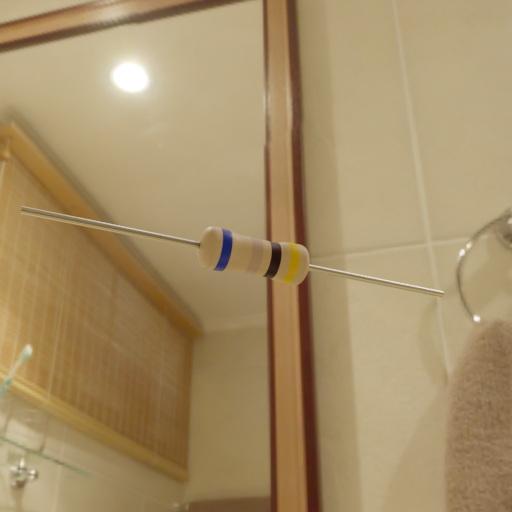
Resistor colour bands (in order): blue, silver, black, yellow